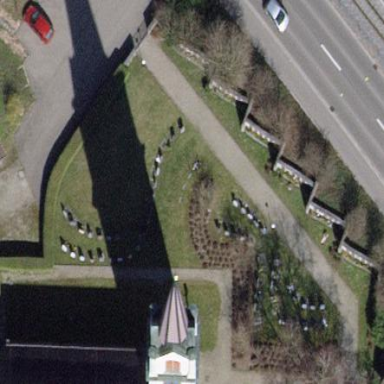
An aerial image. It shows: Cemetery.